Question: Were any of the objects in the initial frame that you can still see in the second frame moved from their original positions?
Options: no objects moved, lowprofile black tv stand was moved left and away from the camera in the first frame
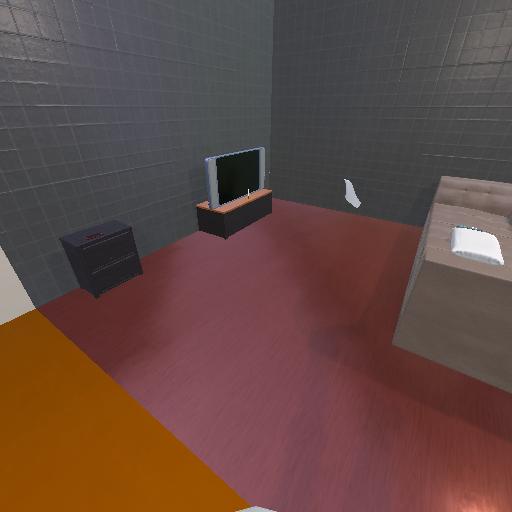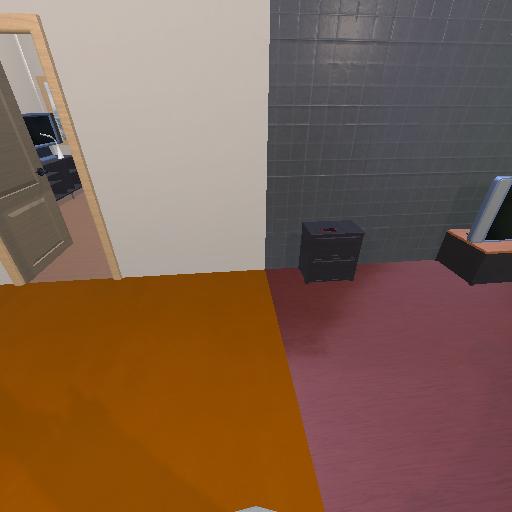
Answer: no objects moved